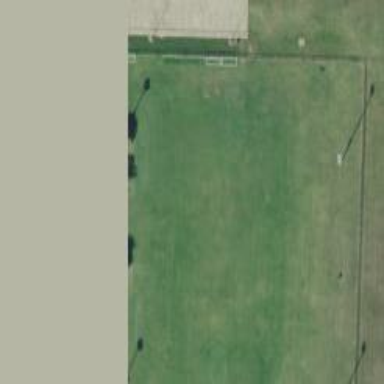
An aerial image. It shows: Soccer pitch designated for leisure and sports activities.